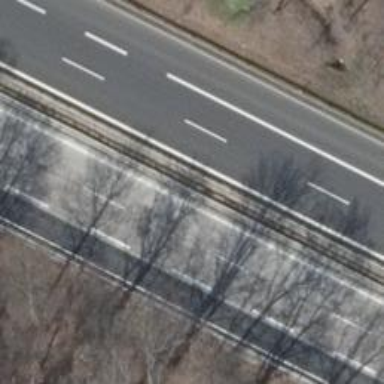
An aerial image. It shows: Asphalt motorway.